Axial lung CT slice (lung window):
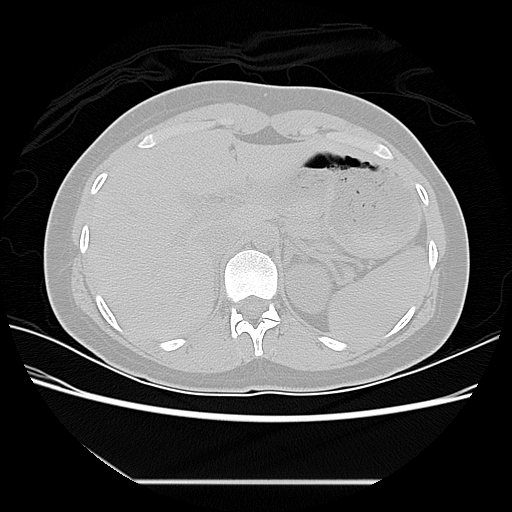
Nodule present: no